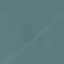
Land use / land cover class: SeaLake